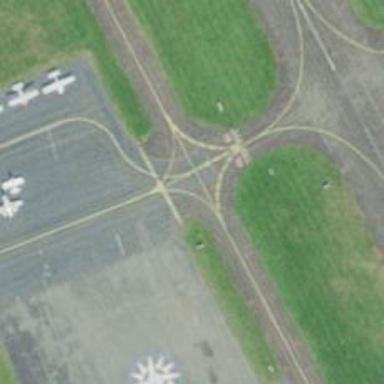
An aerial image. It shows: Image of taxiway at airport.